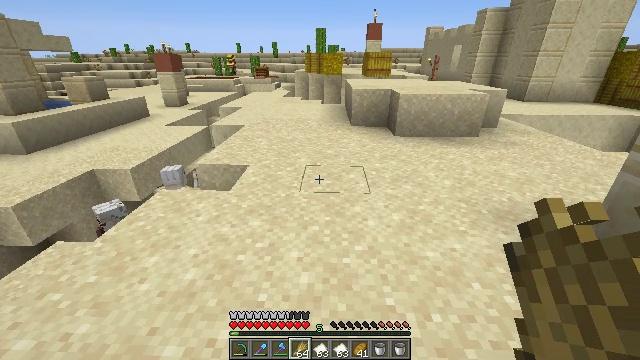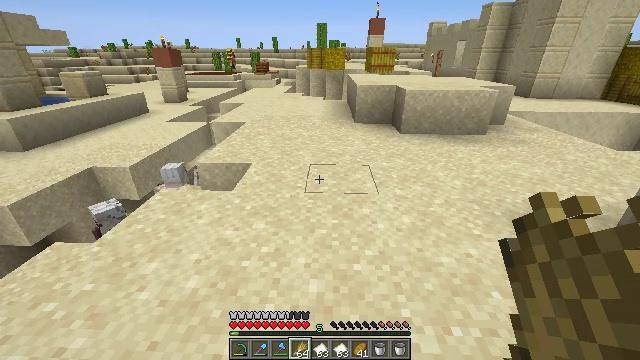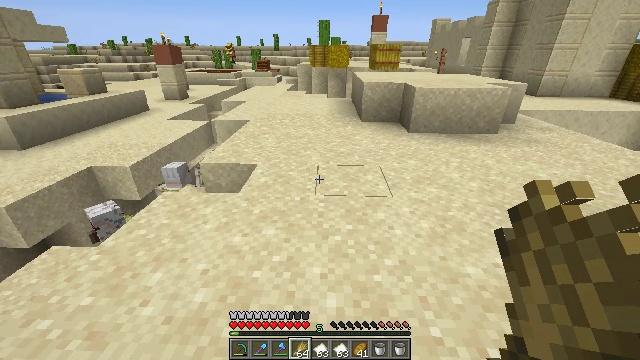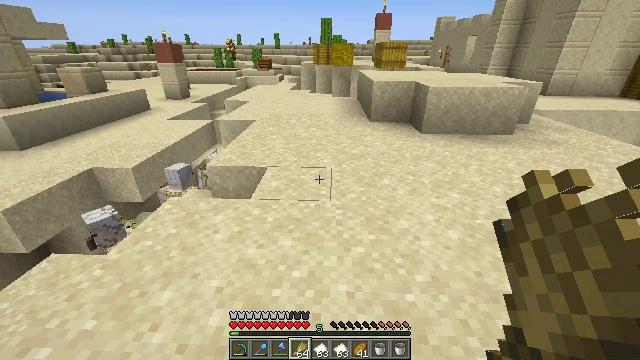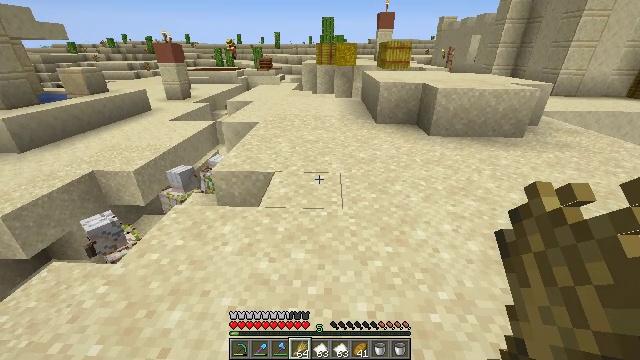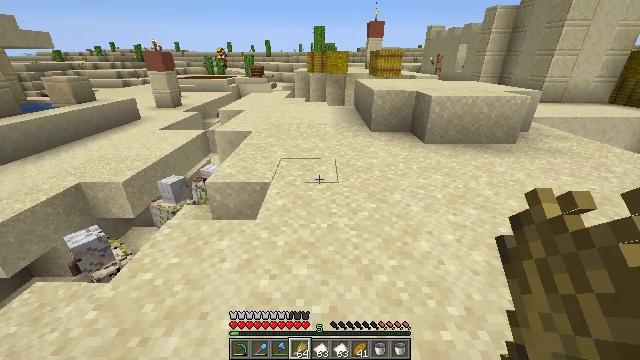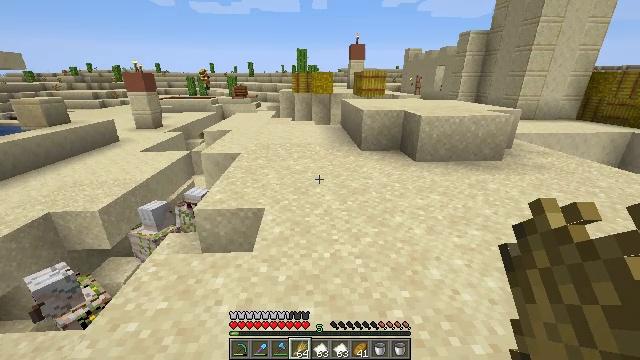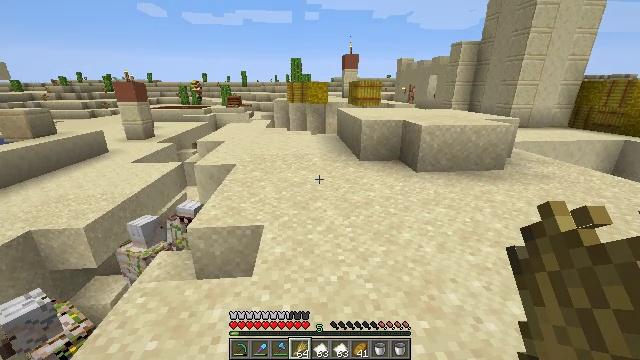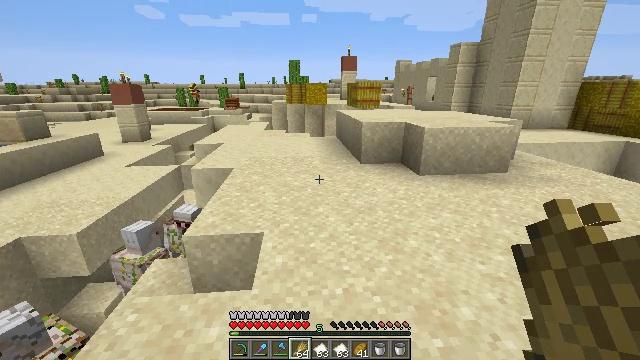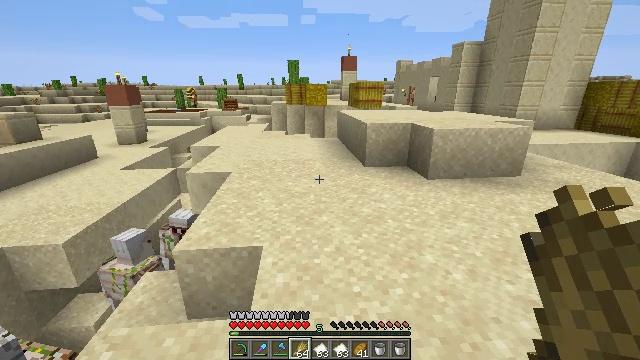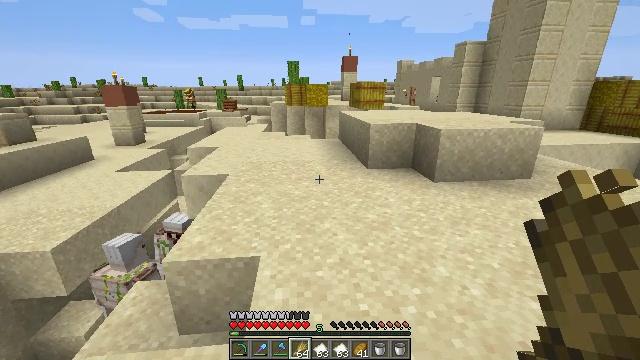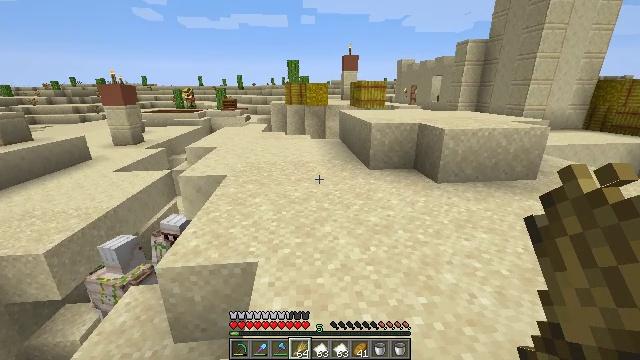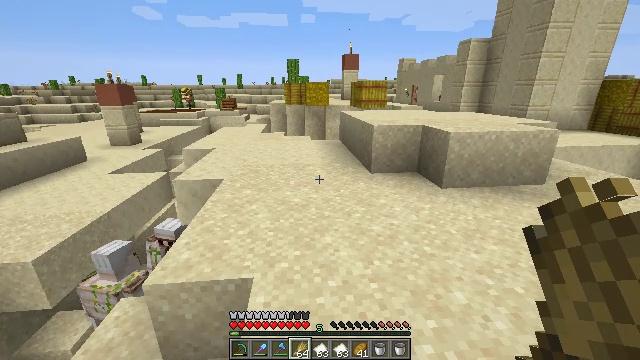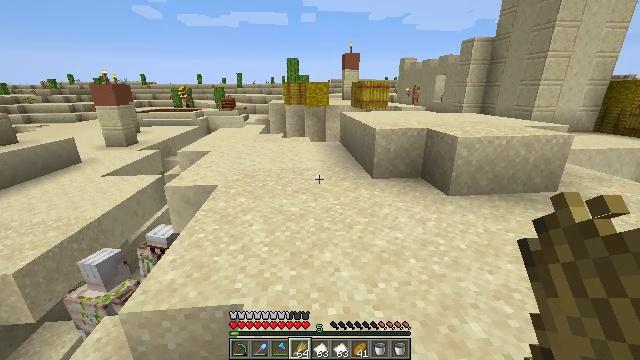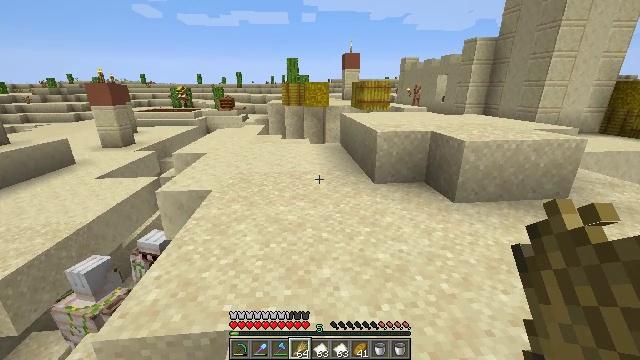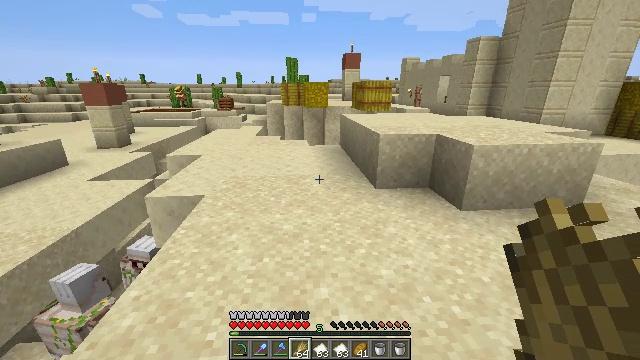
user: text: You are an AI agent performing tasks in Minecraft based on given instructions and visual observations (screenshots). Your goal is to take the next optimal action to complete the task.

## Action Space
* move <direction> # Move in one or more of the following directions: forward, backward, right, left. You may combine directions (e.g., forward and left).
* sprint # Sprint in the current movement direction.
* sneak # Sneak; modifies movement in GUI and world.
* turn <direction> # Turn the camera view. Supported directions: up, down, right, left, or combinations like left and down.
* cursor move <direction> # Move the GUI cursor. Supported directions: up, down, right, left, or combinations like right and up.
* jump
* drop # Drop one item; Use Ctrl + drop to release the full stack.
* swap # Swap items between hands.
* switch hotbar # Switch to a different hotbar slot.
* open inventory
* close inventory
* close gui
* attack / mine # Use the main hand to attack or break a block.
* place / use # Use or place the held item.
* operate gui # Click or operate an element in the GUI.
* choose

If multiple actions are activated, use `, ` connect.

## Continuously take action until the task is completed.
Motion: motion action
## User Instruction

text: Dig up the smooth sandstone block.
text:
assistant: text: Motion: move forward and move left
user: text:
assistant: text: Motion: move forward and move left
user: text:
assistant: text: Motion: move forward and move left
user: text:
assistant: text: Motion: move forward and move left
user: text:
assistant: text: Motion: move forward and move left, turn right and up
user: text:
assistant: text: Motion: move forward, turn right and up
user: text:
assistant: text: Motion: move forward, turn right and up
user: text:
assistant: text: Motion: move forward
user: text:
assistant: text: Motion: move forward
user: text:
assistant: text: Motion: move forward
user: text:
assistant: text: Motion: move forward
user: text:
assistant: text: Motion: move forward
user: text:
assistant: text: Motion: move forward
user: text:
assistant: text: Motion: move forward
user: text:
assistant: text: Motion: move forward
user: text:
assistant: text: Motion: move forward and move right
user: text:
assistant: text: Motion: move forward and move right
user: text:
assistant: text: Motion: move forward and move right
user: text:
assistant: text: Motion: move forward and move right
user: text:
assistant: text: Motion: move forward and move right
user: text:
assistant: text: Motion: move forward
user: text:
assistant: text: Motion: move forward
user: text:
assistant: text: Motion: move forward
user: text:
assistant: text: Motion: move forward
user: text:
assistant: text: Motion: move forward
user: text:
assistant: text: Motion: move forward
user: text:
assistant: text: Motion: move forward
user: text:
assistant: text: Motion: move forward
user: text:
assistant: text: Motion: move forward
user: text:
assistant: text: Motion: move forward